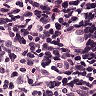
Metastatic tissue present: no